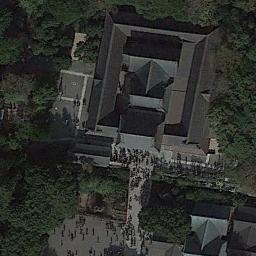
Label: palace